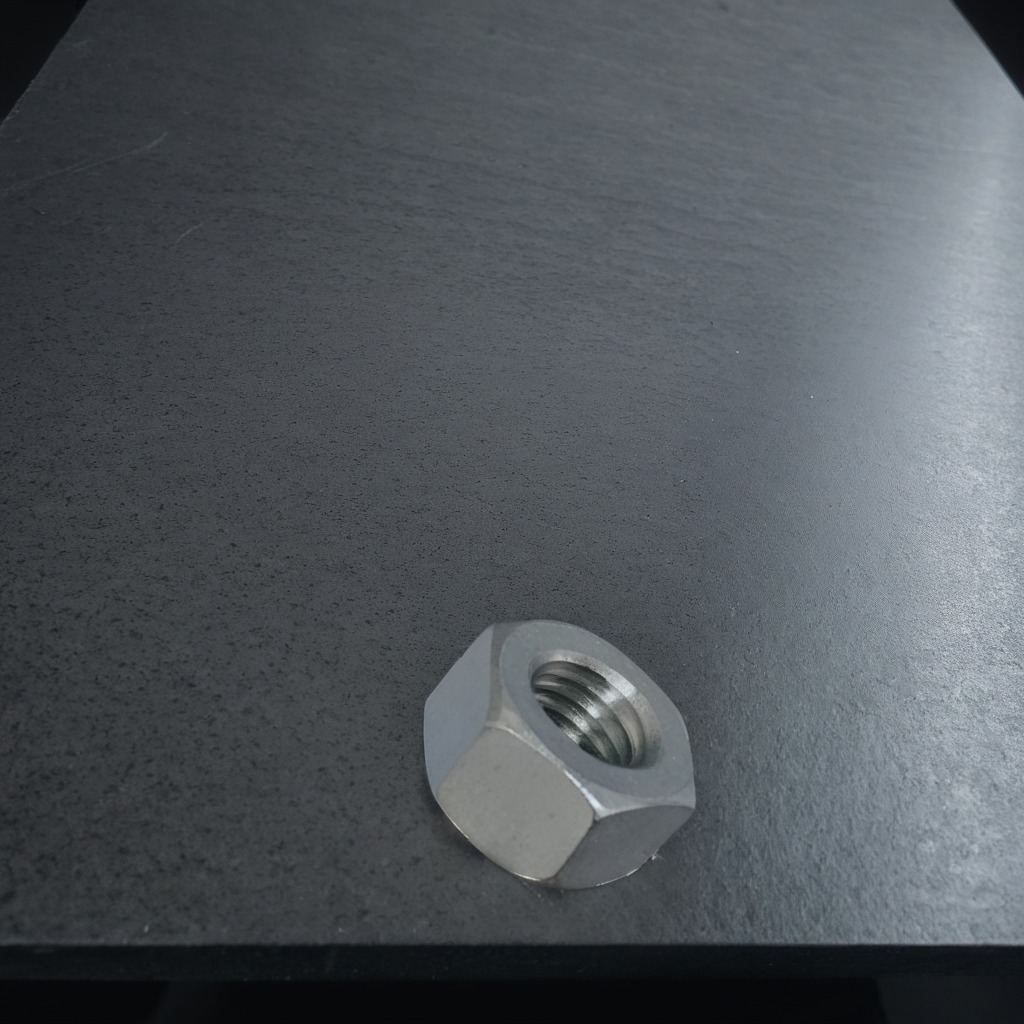
A metal nut lies on a clean granite table inside a workshop at night.